Question: I'm starting to use Django with Pycharm IDE and have succesfully configured my first project.
However, I tried to add a new existing project to Pycharm and when trying to change the Run Configuration to use the manage.py of my secondProject(GuatepediaLocal), I don't get an option to select it on the dropdown menu. When I try to run the project, it keeps running the PollSite manage.py runserver and not GuatepediaLocal's manage.py runserver
Can anyone help me to solve this issue and configure an already existing Django Project on pycharm?

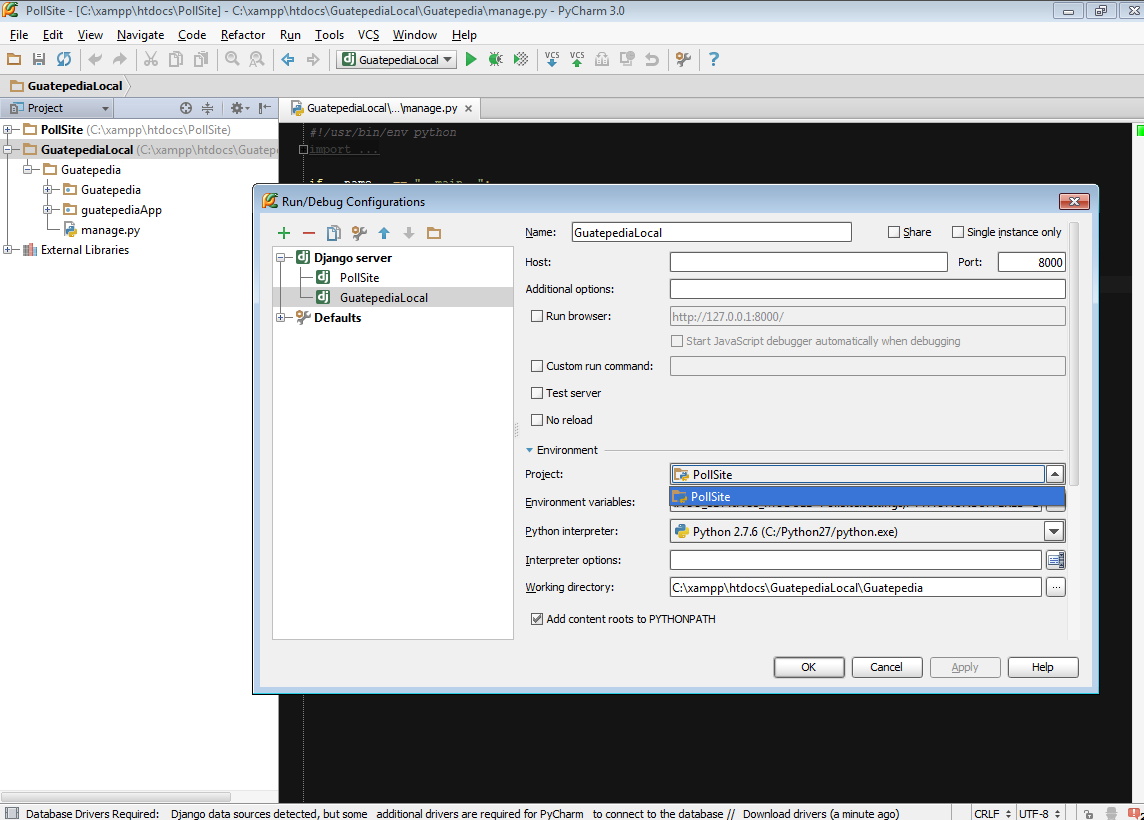
Answer: After some research I found that on the settings window of Pycharm I must add Django support to my project

That enabled the project on the dropdown menu. After that, I just added on the enviroment variables the correct path to my project's settings.py.

Hope this helps someone someday :)